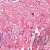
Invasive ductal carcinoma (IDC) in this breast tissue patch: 0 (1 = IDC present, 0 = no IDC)